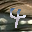
Label: 4